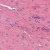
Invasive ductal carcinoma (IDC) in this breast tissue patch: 0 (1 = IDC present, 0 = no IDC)